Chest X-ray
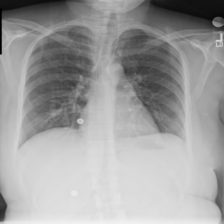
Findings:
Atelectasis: negative
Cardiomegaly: negative
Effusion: negative
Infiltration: negative
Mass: negative
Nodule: negative
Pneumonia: negative
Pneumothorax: negative
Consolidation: negative
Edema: negative
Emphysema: negative
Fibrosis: negative
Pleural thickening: negative
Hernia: negative